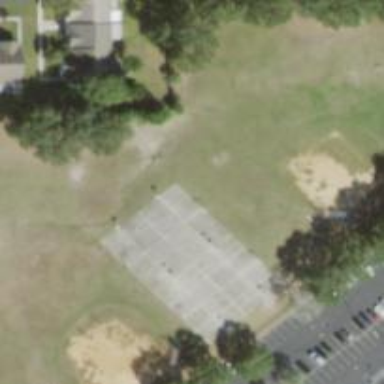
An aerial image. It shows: Basketball court located in leisure land pitch.